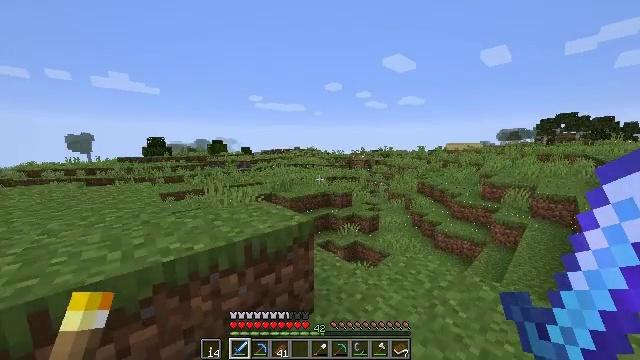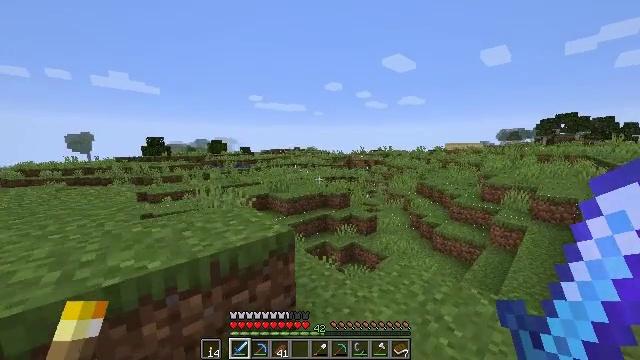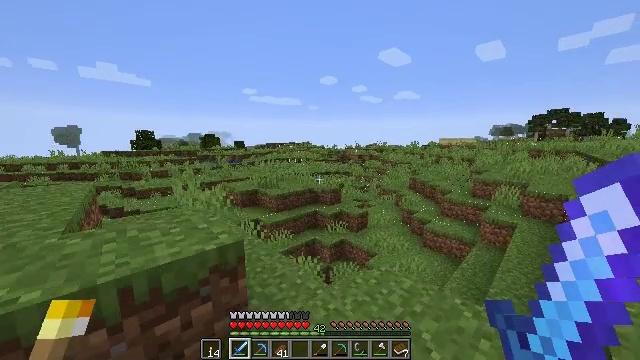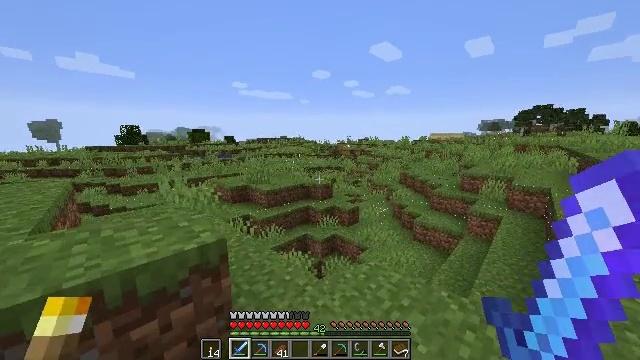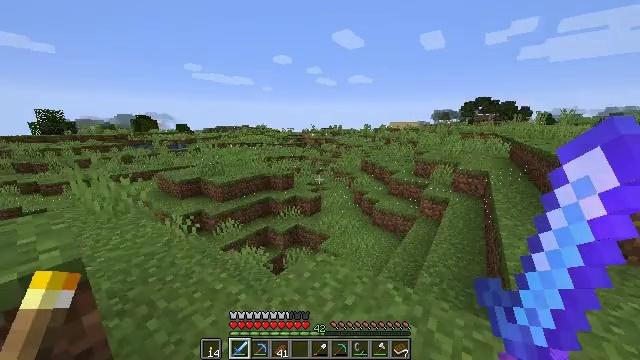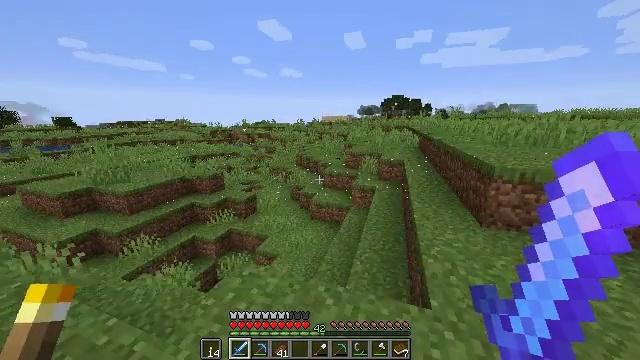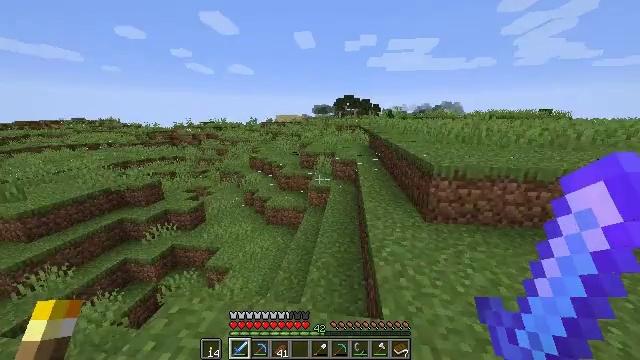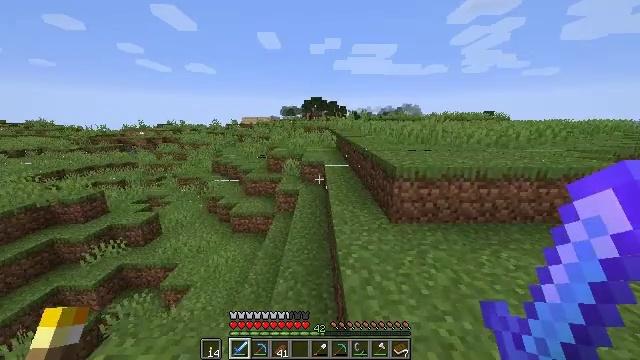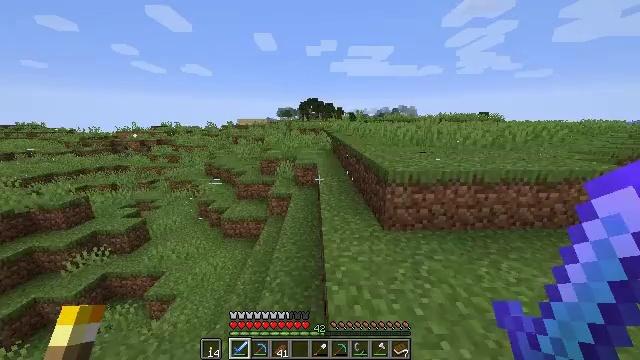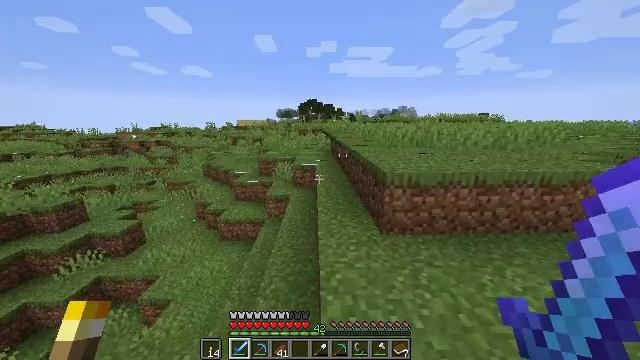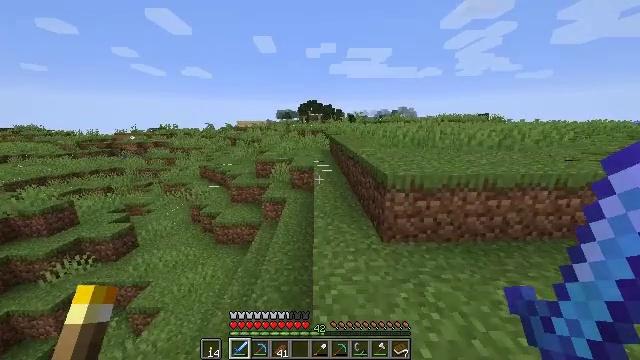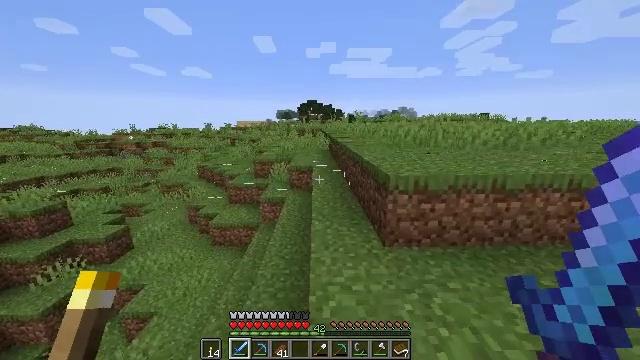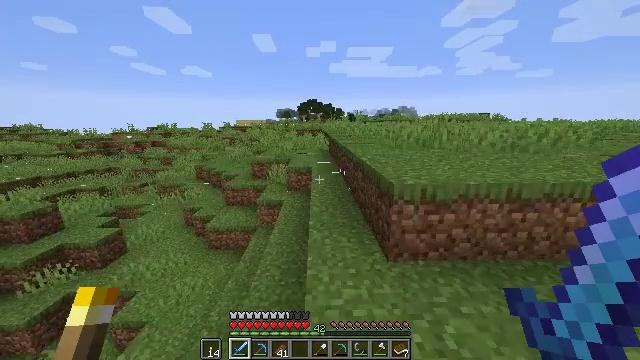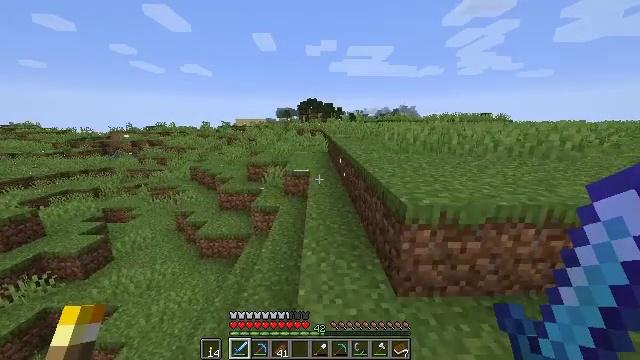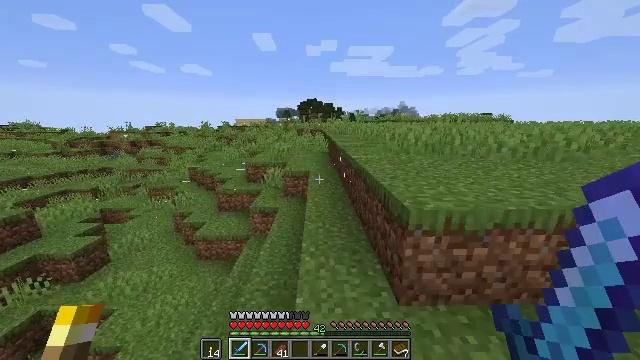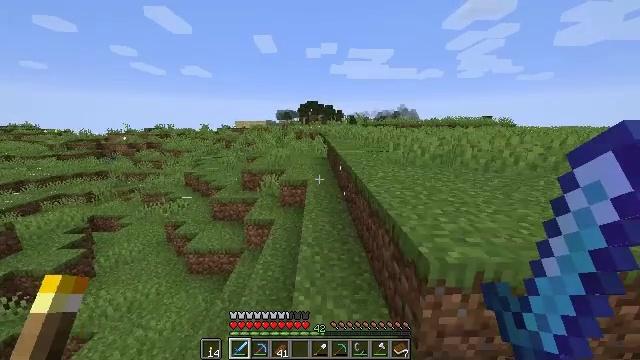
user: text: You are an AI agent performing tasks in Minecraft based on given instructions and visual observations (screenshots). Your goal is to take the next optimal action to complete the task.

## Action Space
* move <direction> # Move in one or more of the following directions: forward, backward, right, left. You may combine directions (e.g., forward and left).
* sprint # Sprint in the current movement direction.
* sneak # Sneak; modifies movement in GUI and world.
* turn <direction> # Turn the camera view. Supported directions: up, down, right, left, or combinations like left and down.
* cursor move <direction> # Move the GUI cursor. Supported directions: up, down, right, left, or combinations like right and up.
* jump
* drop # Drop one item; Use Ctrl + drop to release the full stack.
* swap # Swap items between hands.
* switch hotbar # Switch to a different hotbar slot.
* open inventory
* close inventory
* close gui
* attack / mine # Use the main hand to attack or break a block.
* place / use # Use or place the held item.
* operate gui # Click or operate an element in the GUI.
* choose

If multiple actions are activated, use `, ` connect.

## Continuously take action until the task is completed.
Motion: motion action
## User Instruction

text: Destroy the enchanting table to collect it.
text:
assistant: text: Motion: move forward and move right, sprint
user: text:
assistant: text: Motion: move forward and move right, sprint, turn right and down
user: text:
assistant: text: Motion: move forward and move right, sprint, turn right and down
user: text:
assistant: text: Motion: move forward and move right, sprint, turn right and down
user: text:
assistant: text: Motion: move forward and move right, sprint, turn right and down
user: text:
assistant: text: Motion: move forward and move right, sprint, turn right
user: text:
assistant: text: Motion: move forward and move right, sprint, turn right
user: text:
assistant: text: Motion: move forward and move right, sprint
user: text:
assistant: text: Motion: move forward, sprint
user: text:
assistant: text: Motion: move forward, sprint
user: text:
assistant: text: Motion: move forward, sprint
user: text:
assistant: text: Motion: move forward, sprint
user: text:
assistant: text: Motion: move forward, sprint
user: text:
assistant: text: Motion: move forward, sprint
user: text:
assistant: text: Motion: move forward, sprint, jump
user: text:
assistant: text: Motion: move forward, sprint, jump
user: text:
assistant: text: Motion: move forward, sprint, jump
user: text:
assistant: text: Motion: move forward, sprint, jump
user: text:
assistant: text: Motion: move forward, sprint, jump
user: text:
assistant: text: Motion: move forward, sprint, jump
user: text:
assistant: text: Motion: move forward, sprint, turn left, jump
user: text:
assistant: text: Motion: move forward, sprint, turn left, jump
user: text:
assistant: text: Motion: move forward, sprint, jump
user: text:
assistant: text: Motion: move forward, sprint, jump
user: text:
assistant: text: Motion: move forward, sprint, jump
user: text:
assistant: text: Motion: move forward, sprint, jump
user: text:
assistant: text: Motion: move forward, sprint, jump
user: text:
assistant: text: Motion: move forward, sprint, jump
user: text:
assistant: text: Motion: move forward, sprint, jump
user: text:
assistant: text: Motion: move forward, sprint, jump